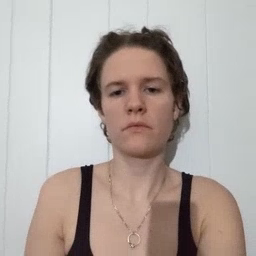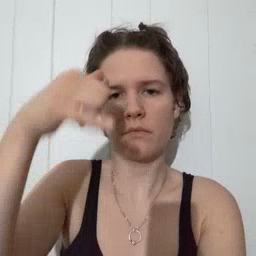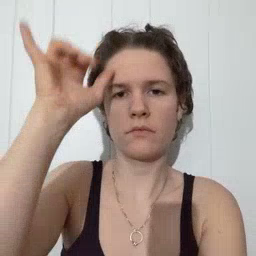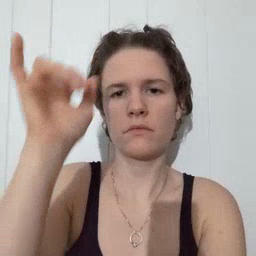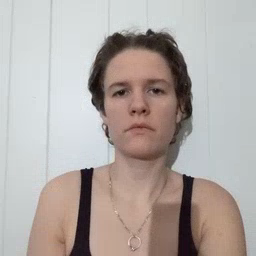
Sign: cow